Interaction volume radius: 5 \u00c5
Interaction volume height: 45 \u00c5
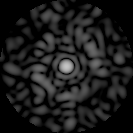
Disorder parameter: 0.8526